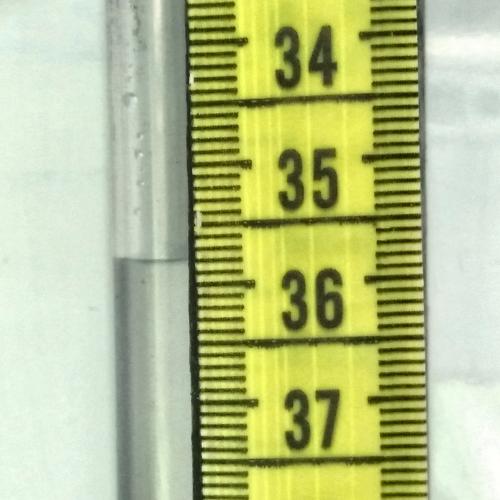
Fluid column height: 35.8 cm